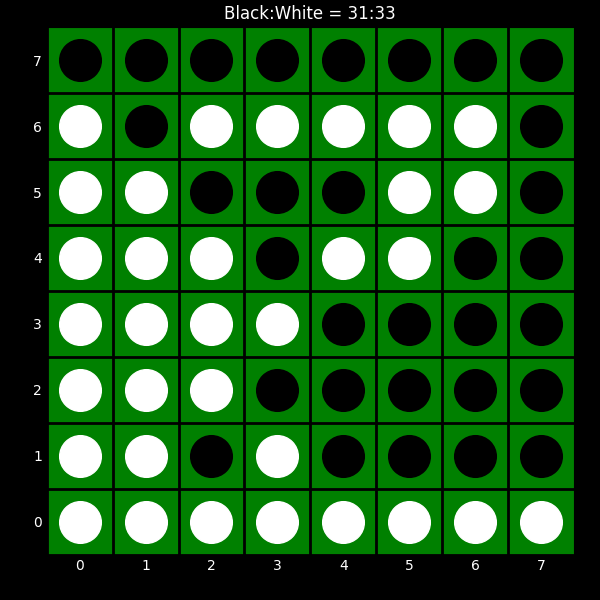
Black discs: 31
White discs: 33